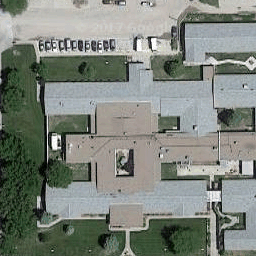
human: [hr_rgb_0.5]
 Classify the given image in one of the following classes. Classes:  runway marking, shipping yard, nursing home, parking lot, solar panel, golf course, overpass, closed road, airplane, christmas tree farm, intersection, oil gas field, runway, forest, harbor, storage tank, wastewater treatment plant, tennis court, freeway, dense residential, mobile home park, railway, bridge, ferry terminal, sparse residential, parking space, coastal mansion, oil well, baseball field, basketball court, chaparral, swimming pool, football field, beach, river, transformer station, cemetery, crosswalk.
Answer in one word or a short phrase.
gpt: nursing home